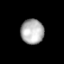
Tissue: lung
Cell type: Epithelial cells
Senescence score: 0.2152
Nuclear area (px): 560
Mean DAPI intensity: 176.877